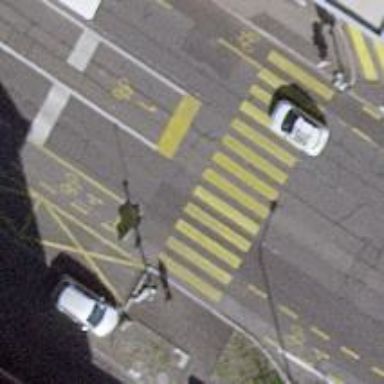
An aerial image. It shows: Crossing with zebra markings regulated by traffic signals.